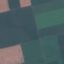
Land use / land cover: AnnualCrop